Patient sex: M
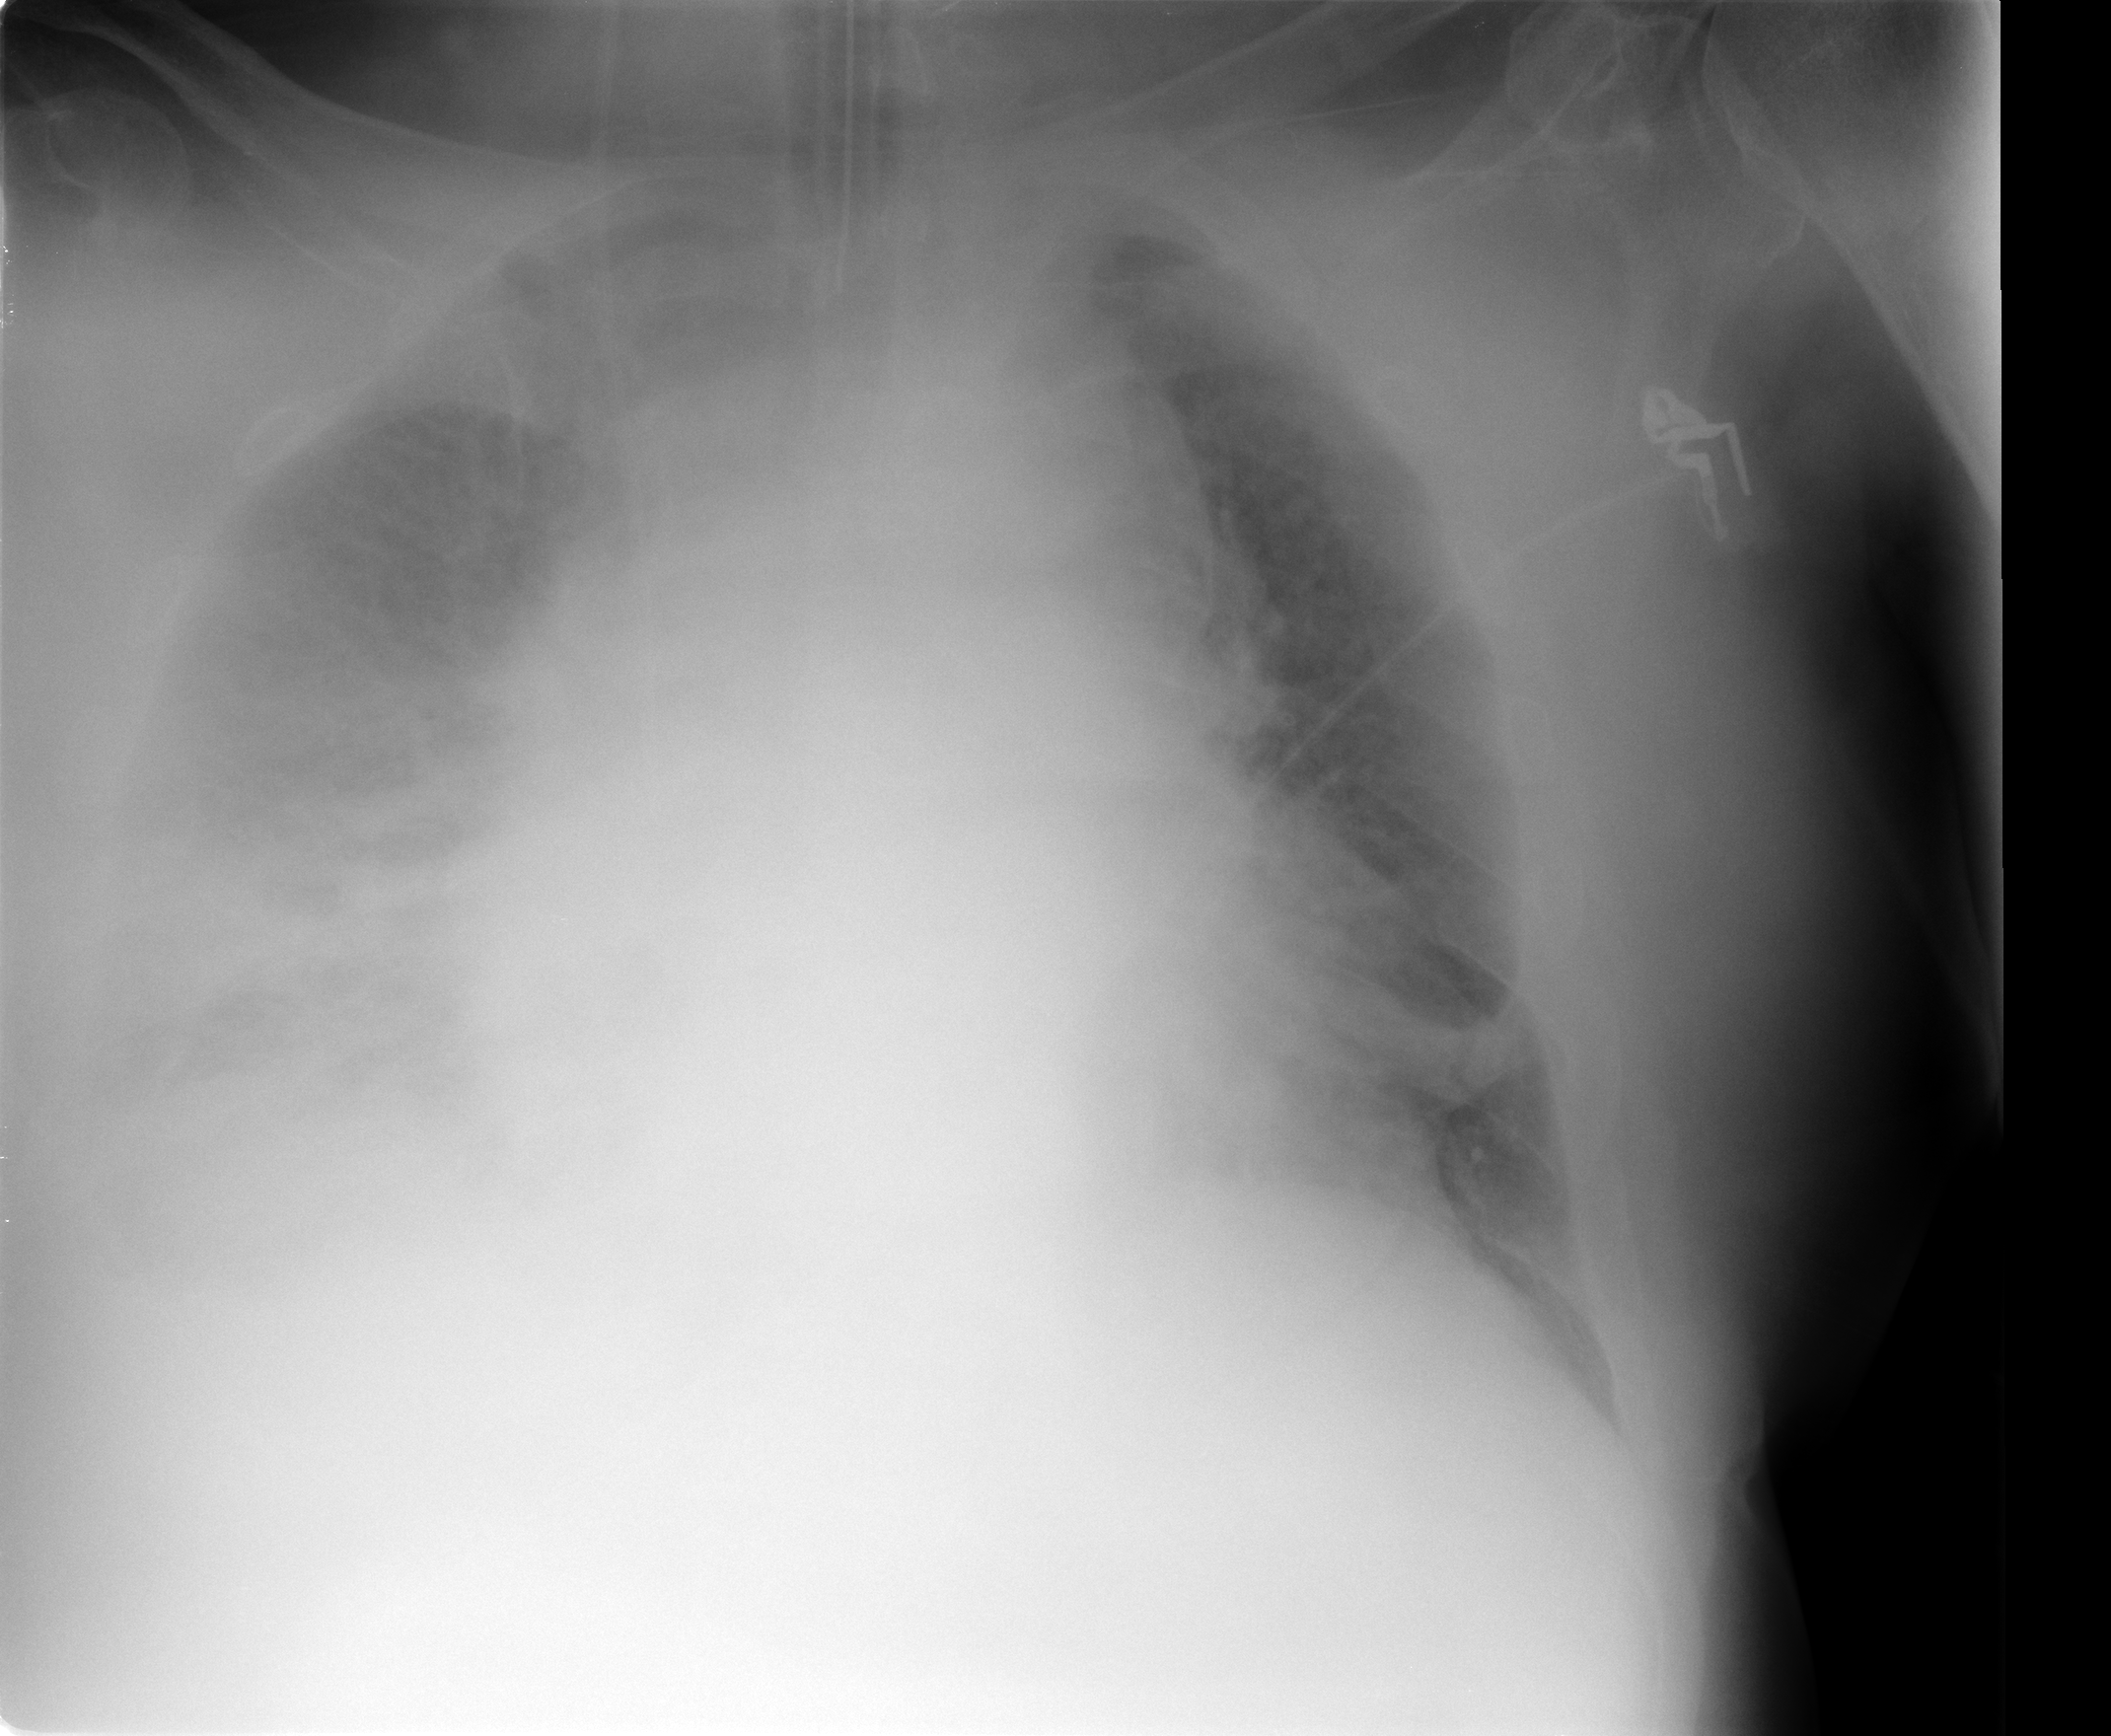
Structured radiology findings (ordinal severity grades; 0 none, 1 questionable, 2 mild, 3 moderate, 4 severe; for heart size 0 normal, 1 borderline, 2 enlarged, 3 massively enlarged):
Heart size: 2
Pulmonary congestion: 3
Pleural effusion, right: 2
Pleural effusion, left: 0
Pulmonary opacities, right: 3
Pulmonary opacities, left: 3
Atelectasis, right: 3
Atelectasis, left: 2